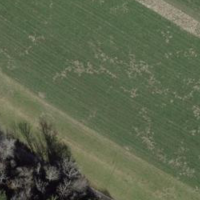
EUNIS habitat code: 52
Species observed at this site:
Sambucus nigra
Corylus avellana